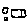
Label: square